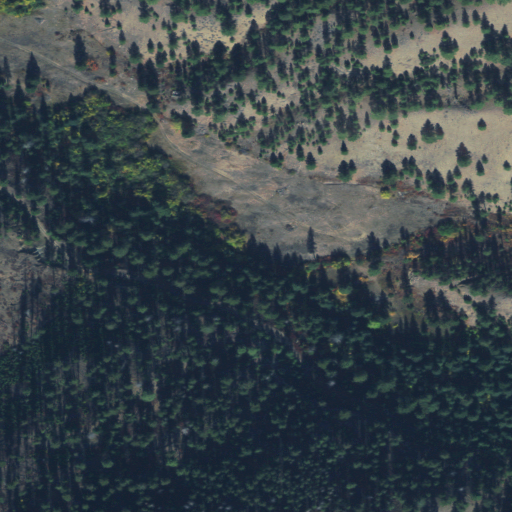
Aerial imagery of valley in Idaho named Virginia Gulch containing evergreen forest and shrub